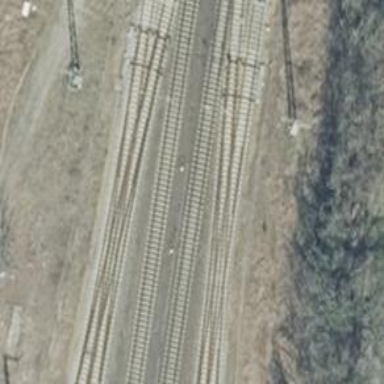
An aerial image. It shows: Railway signal.